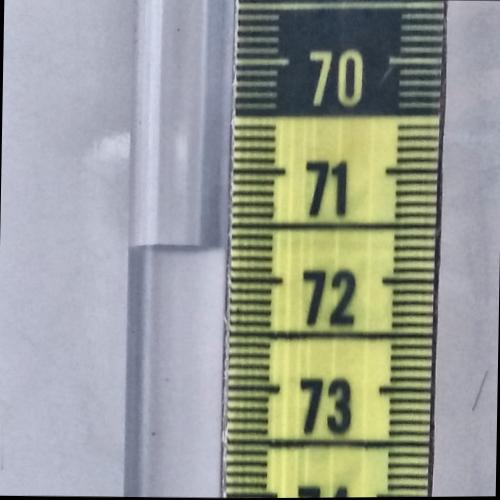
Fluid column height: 71.7 cm